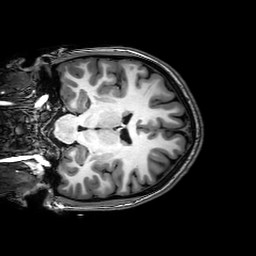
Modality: T1w
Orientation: coronal
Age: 23
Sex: female
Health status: healthy
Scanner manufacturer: philips
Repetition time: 0.008192 s
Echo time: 0.00374 s